Question: I've got a an OpenGL scene rendered with a bunch of sprites, and I'd like to automagically add drop shadows to all of them. Here's a picture showing what I mean:

The scene uses orthographic projection, the sprites are textured quads, and I'm using the depth buffer to draw them front to back. I'm working with OpenGL ES 2.0, but thoughts from the iOS or non-ES worlds would be appreciated as well. I've tossed a few ideas around in my head of how I can go about this, and I'd like to find out which has the most promise.
1. Draw each sprite twice, the first normally, the second with some kind of drop shadow shader a bit deeper in the scene. Not sure if this is possible?
2. Draw a sprite, then draw it again, darkened and with some alpha, several times with some random jitter applied to the verticies. This may look silly and not at all like a shadow.
3. Draw the base scene without background to a texture, then blur and darken it to create one large drop shadow. Then draw the base scene over the drop shadow texture, then finally over the background. This would lose the shadows between sprites, though.
4. SSAO in a post-processing pass. Might be the most dynamic and automatic, but could look fuzzy/grainy and really slow things down.
5. At creation time, generate a shadow texture for each sprite. For rendering, draw a sprite and then its shadow texuture a bit deeper in the scene. I think I'd like to avoid this due to the loading time and extra memory requirements, but this may be the fastest and best looking?
I don't want to do any shadow work with external textures, since I use the same sprite textures at varying scales, and pre-baked shadows would scale unnaturally.
So are any of these better than the others? Are there other options I'm not thinking of? Thanks!
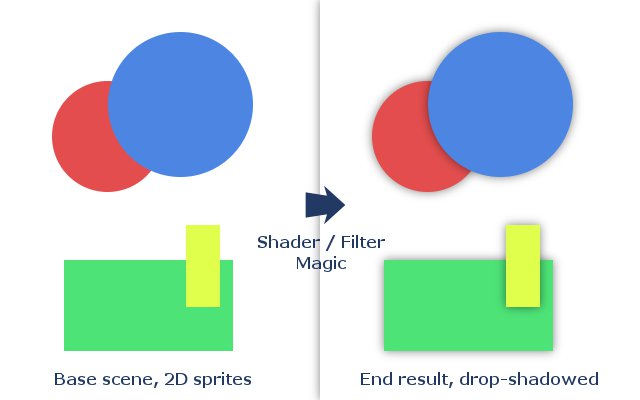
Answer: Those are all some well thought out options, here are my thoughts on each
1. It is definitely possible to use a shader but it might not be the most performant option, since the blurring will have to be done inside the shader and might involve multiple texture lookups.
2. Drawing the texture multiple times would work and would look like a shadow, because each "jittered" image would have slightly modified alpha values. But again, blending and multiple renders of each sprite would add up and might affect performance.
3. I like and recommend this option, because you can set a shader that puts black pixels instead of colored pixels (considering alpha) into a render target smaller than the screen (1/4th?) and then use this as the shadow texture. Since the texture is now being stretched, you'd get the "blurring" for free, too. The pixel shader that does the "blackening" would be very simple and not affect performance too much.
4. Unless you really need high-quality shadows (and the previous method doesn't suffice) I wouldn't recommend this.
5. This is of course the most flexible option and has an x2 rendering complexity. Unfortunately, it will consume more memory than all the other options above.
Hope this helps!